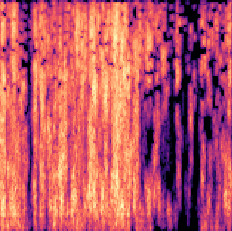
Sound class: Rain